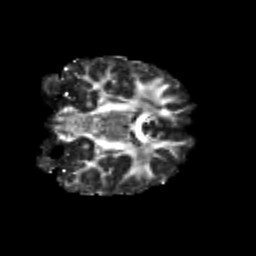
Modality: FA
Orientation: coronal
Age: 25
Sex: female
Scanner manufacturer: siemens
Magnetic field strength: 3 T
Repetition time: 3.5 s
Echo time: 0.125 s